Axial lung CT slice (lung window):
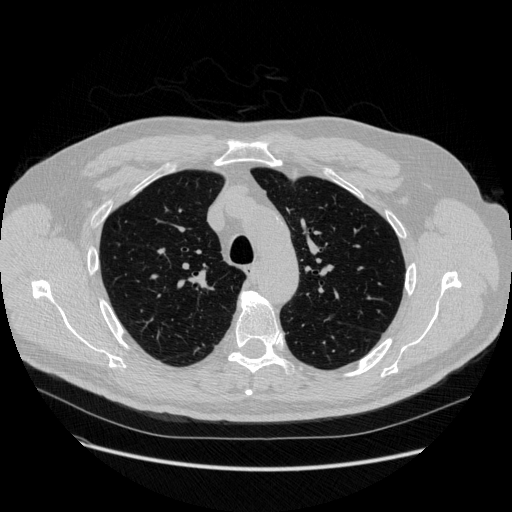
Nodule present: no